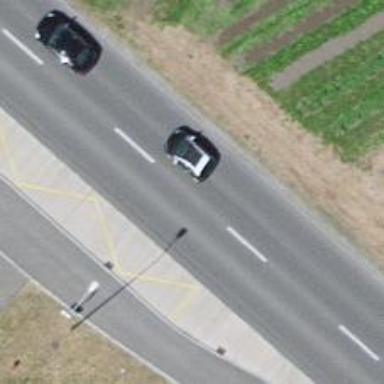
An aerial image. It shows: Bus stop with stop position for public transport.